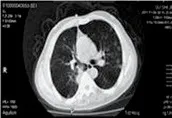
Primary lung tumor and interstitial pneumonia prior to and following treatment. Following four cycles of chemotherapy, the therapeutic effect was progressive disease.
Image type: radiology (ct)